The plot shows how the frequency content of a bearing vibration signal evolves over time (STFT spectrogram). What is the most likely bearing condition (normal, inner_race, outer_race, ball)?
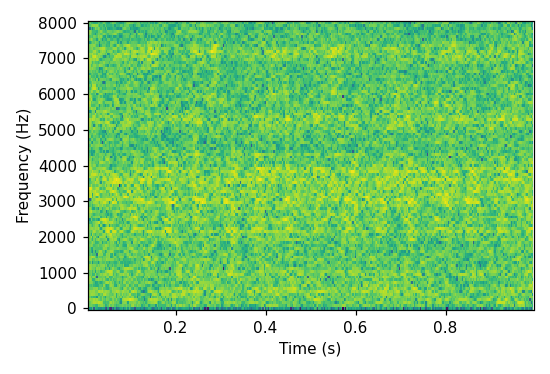
Answer: inner_race